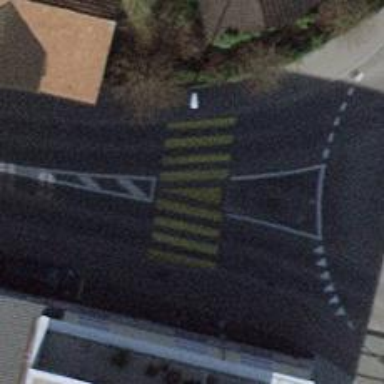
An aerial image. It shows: Uncontrolled road crossing.